Question: I want to open popup by clicking on button in gridView element, inside popup I have three options by clicking on that option I want to navigate to another page with the id of the element

i want to open popup on click on button inside the gridView element my code looks like :-
'''
<GridView x:Name="Test" Grid.Row="1" Margin="20,20,20,20" >
<GridView.ItemTemplate>
<DataTemplate>
<Grid HorizontalAlignment="Left" Width="250" Height="250">
<Button Background="Red" HorizontalAlignment="Left" VerticalAlignment="Top" Height="100" Content="OpenPopup" Click="Button_PointerPressed"></Button>
<Popup x:Name="Mypopup">
<TextBlock Text="hi"/>
</Popup>
<StackPanel VerticalAlignment="Bottom" Background="{ThemeResource ListViewItemOverlayBackgroundThemeBrush}">
<TextBlock Text="{Binding Title}" Foreground="{ThemeResource ListViewItemOverlayForegroundThemeBrush}" Style="{StaticResource TitleTextBlockStyle}" Height="60" Margin="15,0,15,0"/>
<TextBlock Text="{Binding Subtitle}" Foreground="{ThemeResource ListViewItemOverlaySecondaryForegroundThemeBrush}" Style="{StaticResource CaptionTextBlockStyle}" TextWrapping="NoWrap" Margin="15,0,15,10"/>
</StackPanel>
</Grid>
</DataTemplate>
</GridView.ItemTemplate>
</GridView>
'''
on click event
'''
private void Button_PointerPressed(object sender, RoutedEventArgs e)
{
Mypopup.isopen = true;
}
'''
Error:-The name 'Mypopup' does not exist in the current context
I am a newbie.. so help me
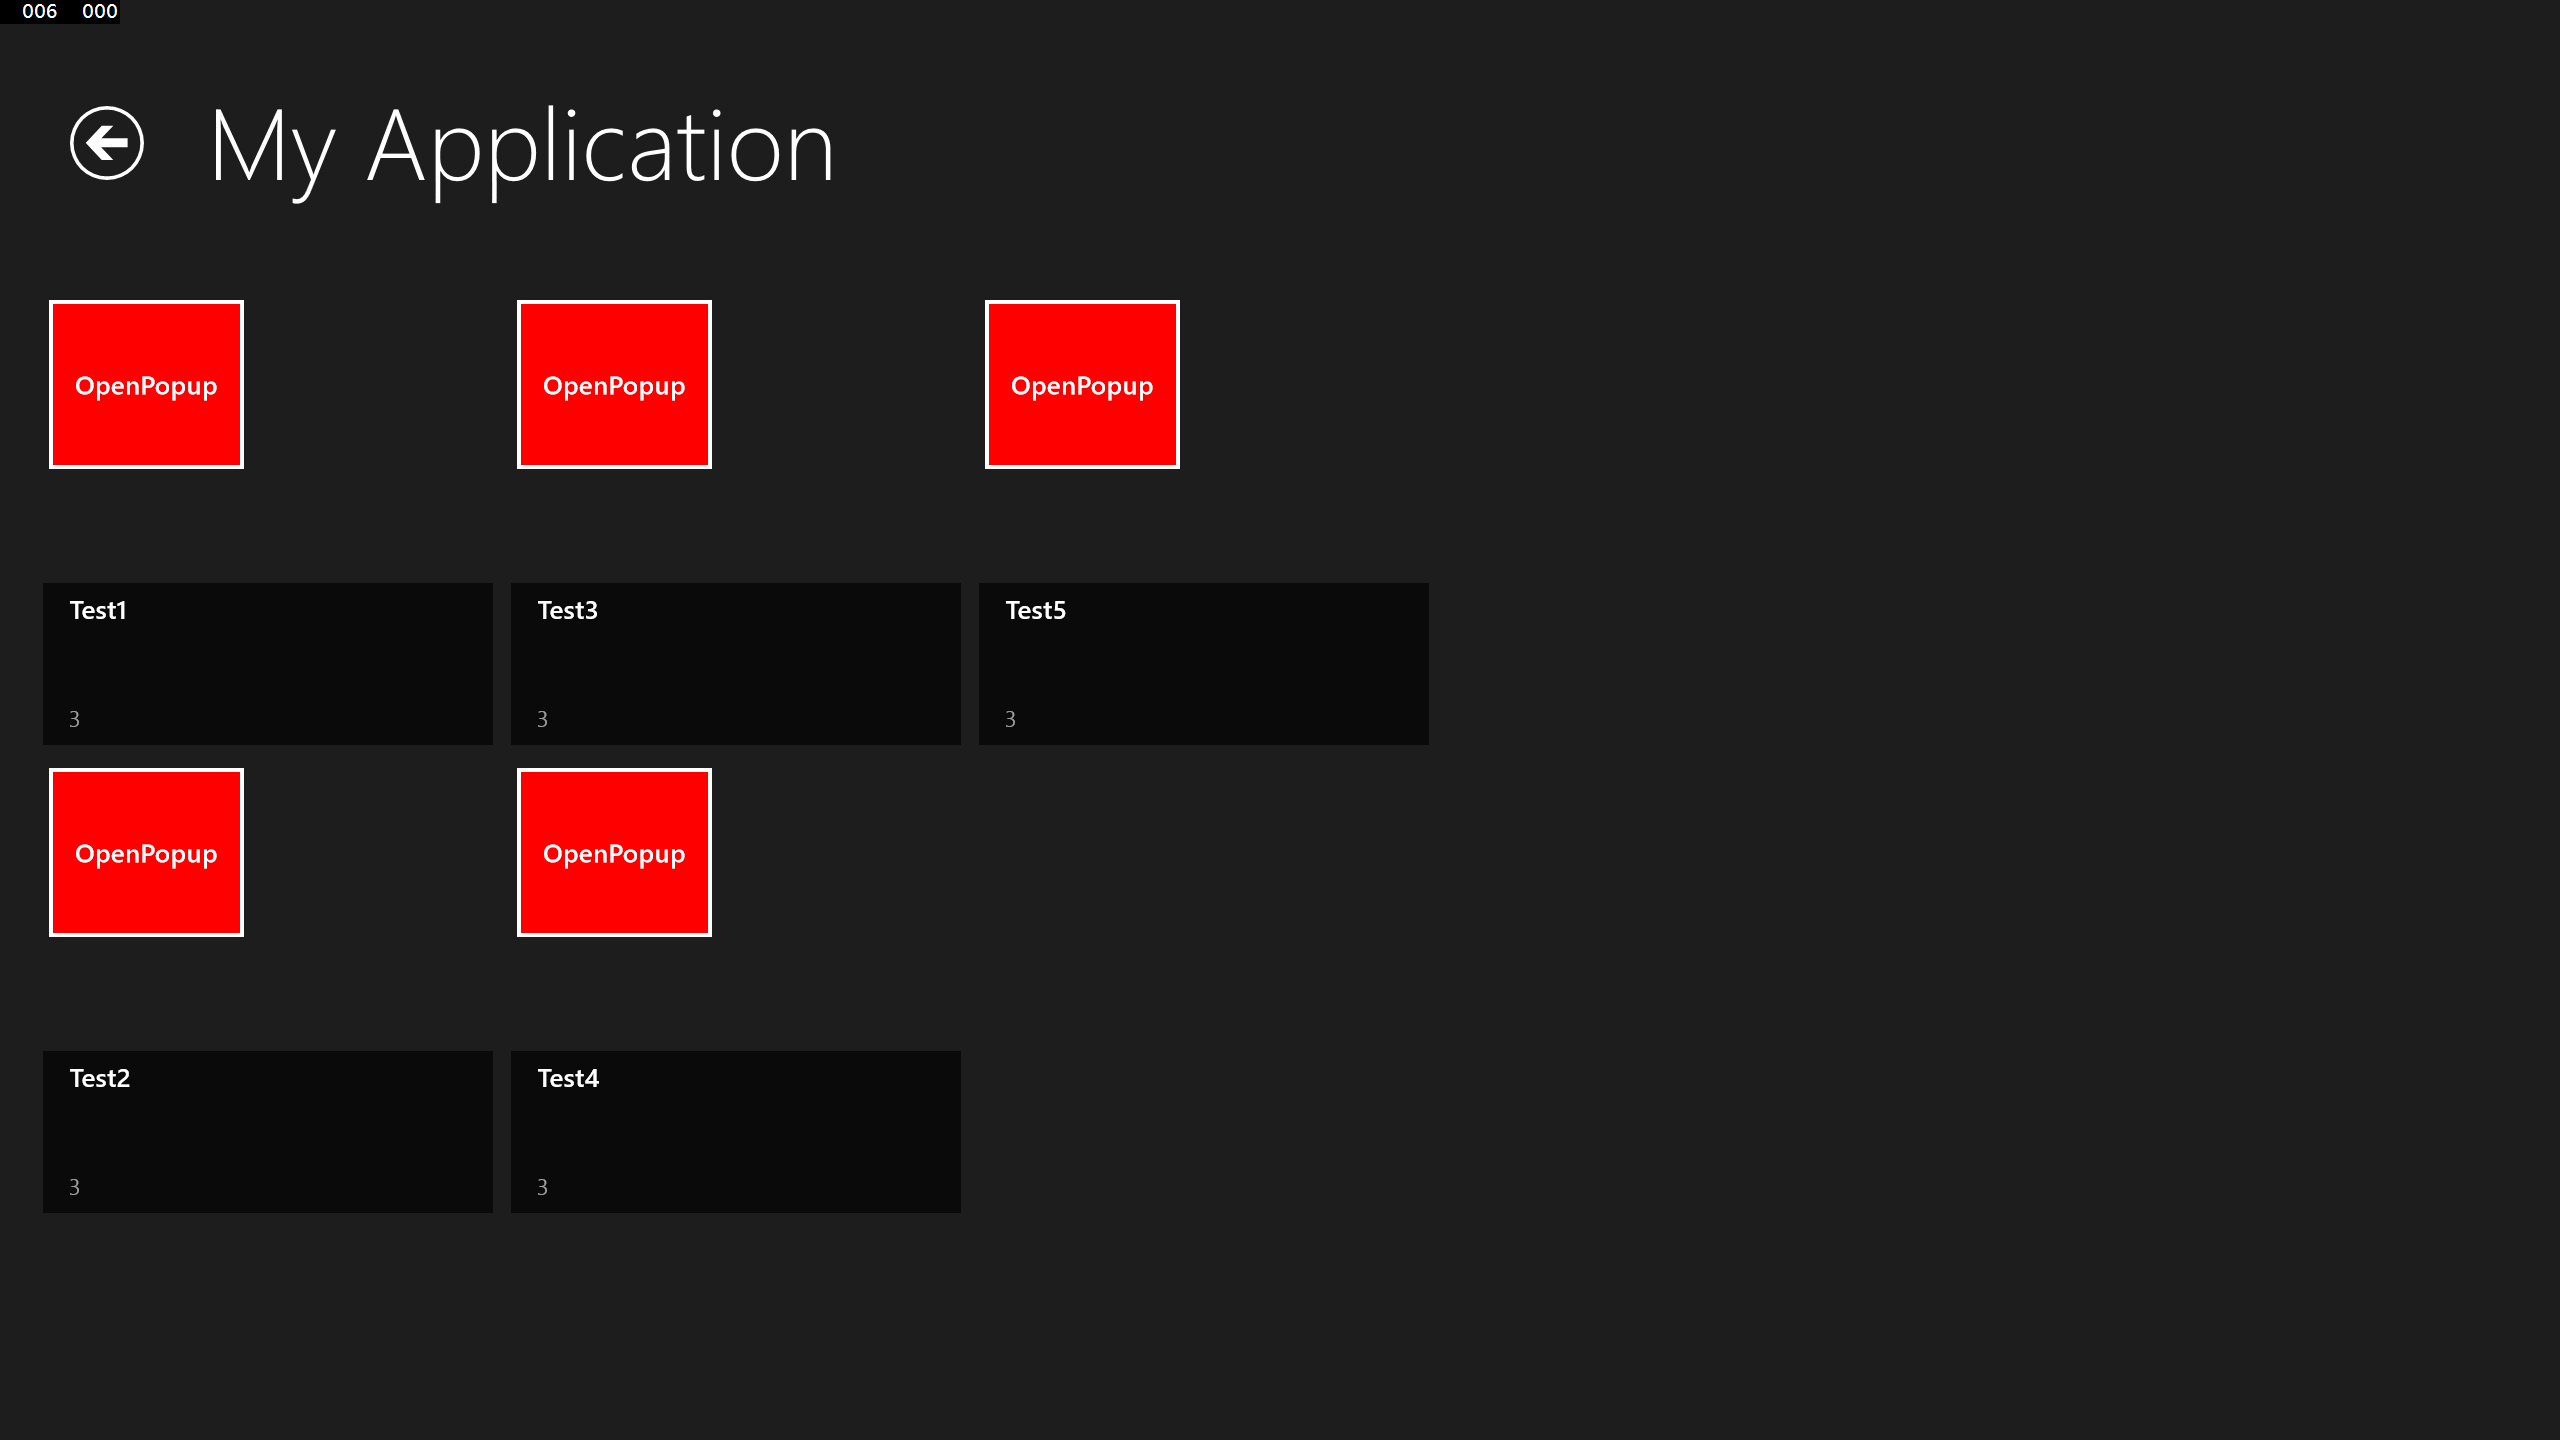
Answer: All you have to do is on the 'Onclick' event of your gridview's button do the following code :
'''
popup.isopen = true
'''
Then in your popup if you want to navigate to another page all you have to do is use 'Navigate' on the proper event
'''
Frame.Navigate(typeof(YourPage),YourID);
'''
EDIT : If the buttons in your gridview are added through code and you want to do the event on those then make sure that they have different names such as : 'GrdButton1'/'GrdButton2' and then give them <URL>
If they are added in the 'XAML' then simply add it an event there
'''
<Button x:Name="ButtonTest"
Click="ButtonTest_Click"/>
'''
If none of this answers your question please add more details to it